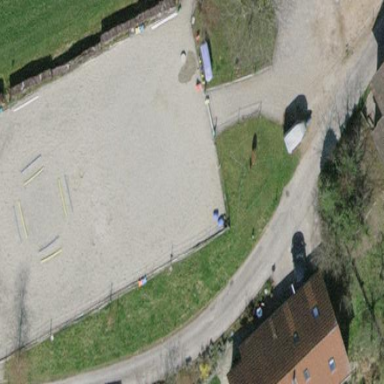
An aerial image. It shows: Equestrian pitch with sandy surface for leisure land.